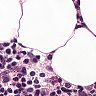
Metastatic tissue present: no